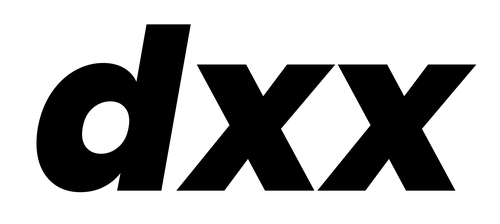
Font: Poppins-ExtraBoldItalic